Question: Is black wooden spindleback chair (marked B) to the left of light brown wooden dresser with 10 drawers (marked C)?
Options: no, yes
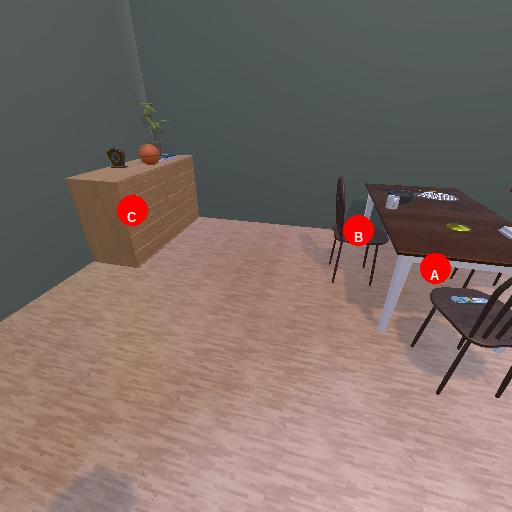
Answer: no